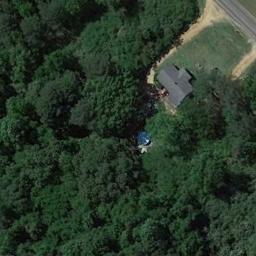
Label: forest